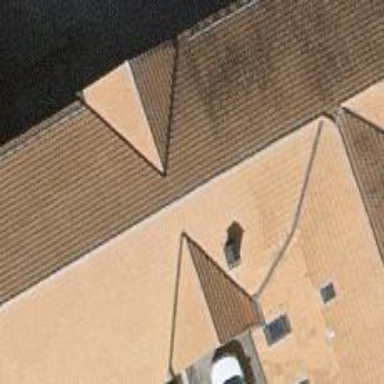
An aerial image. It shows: Gabled roof on farm auxiliary building.